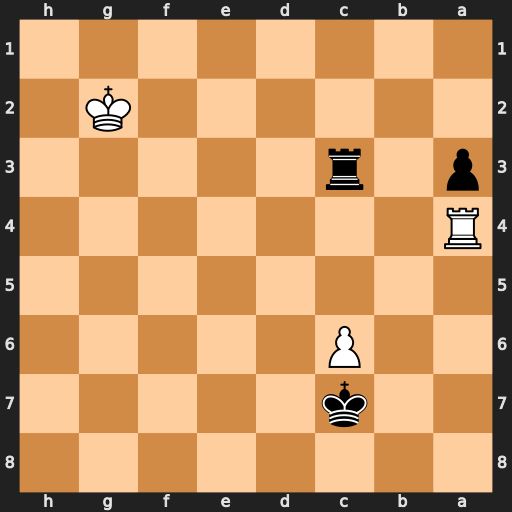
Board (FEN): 8/2k5/2P5/8/R7/p1r5/6K1/8
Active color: b
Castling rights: -
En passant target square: -
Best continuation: Kxc6 Ra5 Kb6